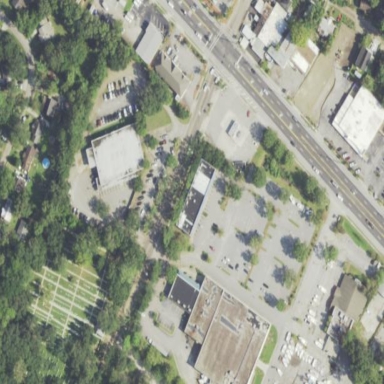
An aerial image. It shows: Retail area.